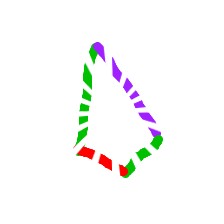
Shape: kite